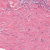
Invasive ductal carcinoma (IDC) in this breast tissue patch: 0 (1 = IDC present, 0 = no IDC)